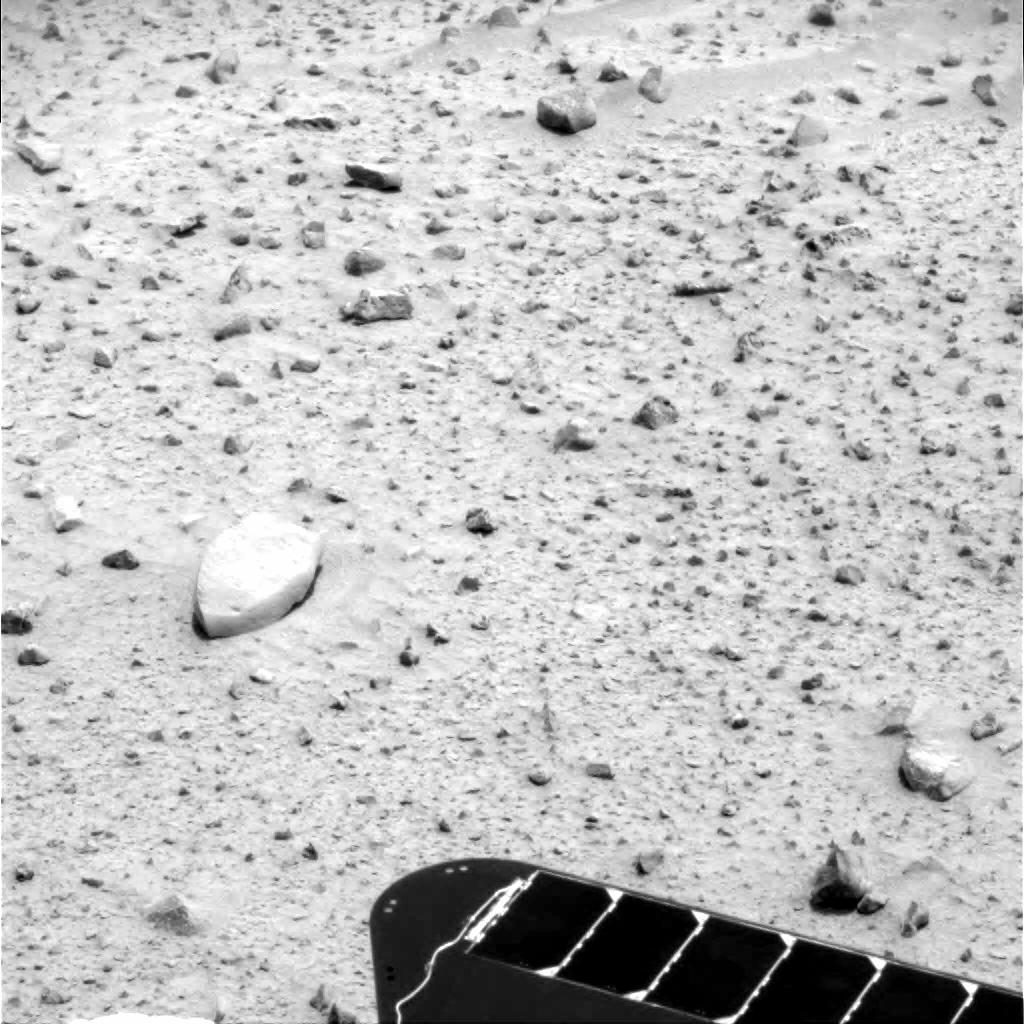
Terrain classes present: Background, Bedrock, Gravel / Sand / Soil, Rock, Shadow